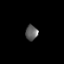
Tissue: lung
Cell type: Epithelial cells
Senescence score: 0.2393
Nuclear area (px): 187
Mean DAPI intensity: 95.802